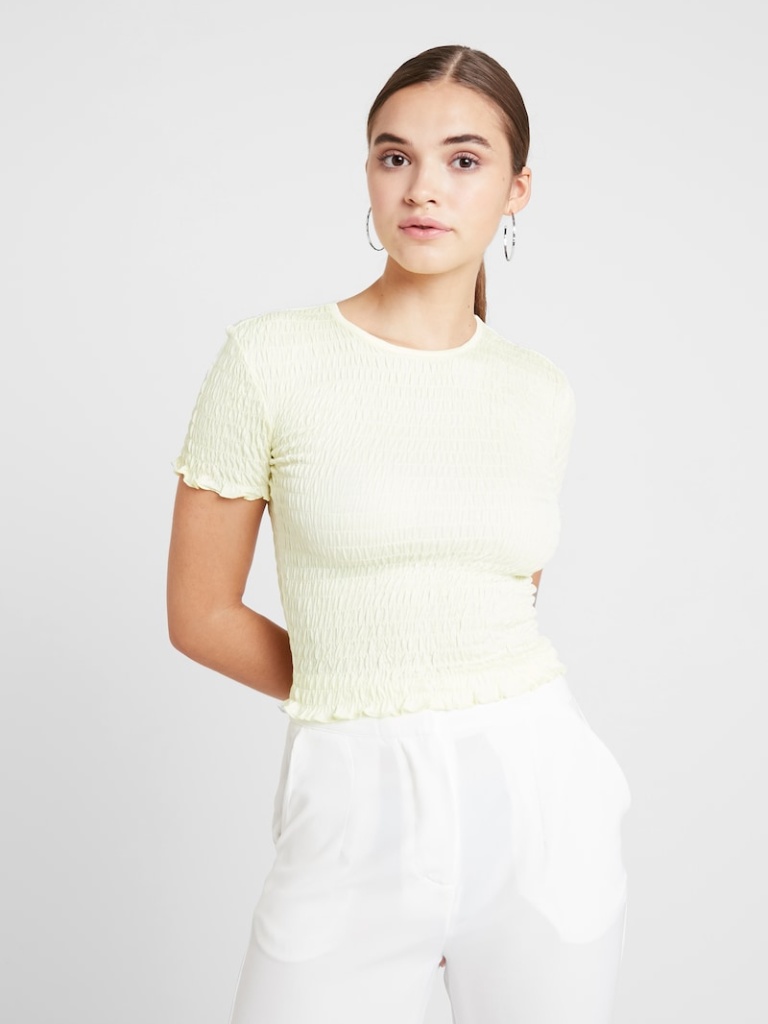
cotton tight short sleeve cropped length Fully Tucked in crew t-shirt